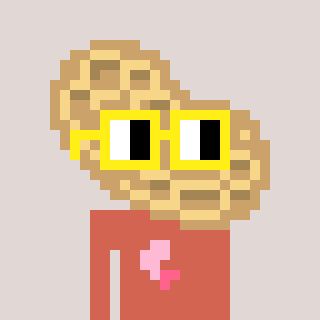
a pixel art character with square yellow glasses, a peanut-shaped head and a peachy-colored body on a warm background